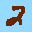
Label: 2